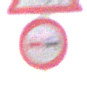
Verkehrszeichen: Ueberholverbot
Zusatzzeichen oben: Stau
Umgebung: Outdoor, RoadRail
Tageszeit: SunriseSunset
Wetter: PartlyCloudy
Licht: Natural
Jahreszeit: NotSpecified
Kontrast: HighContrast